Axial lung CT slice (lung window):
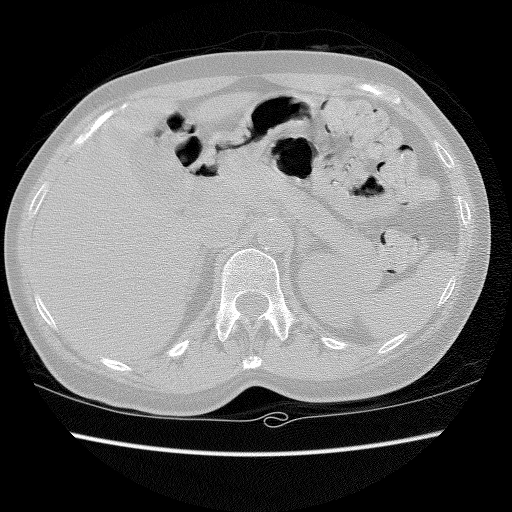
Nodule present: no